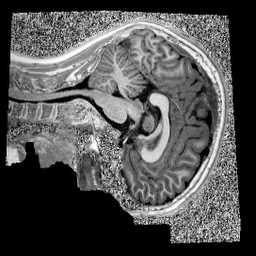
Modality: UNIT1
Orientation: sagittal
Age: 11
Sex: male
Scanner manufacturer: siemens
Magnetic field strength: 3 T
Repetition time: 4 s
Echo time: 0.00303 s